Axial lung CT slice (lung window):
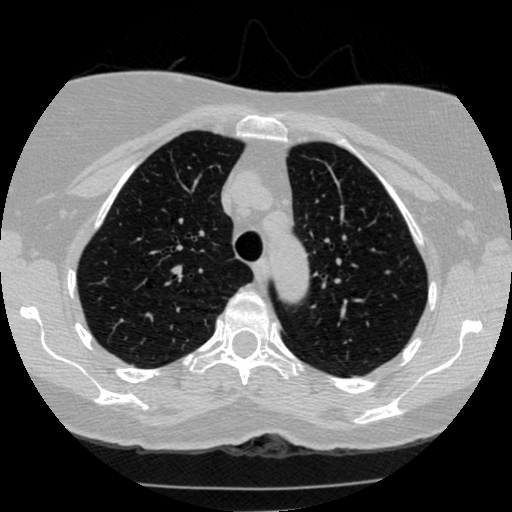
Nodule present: no